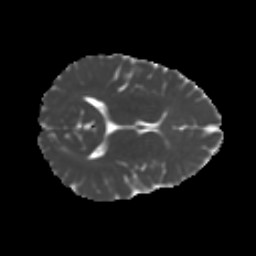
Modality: MD
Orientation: axial
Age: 26
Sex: female
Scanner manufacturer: ge
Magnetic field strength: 3 T
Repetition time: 7.8 s
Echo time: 0.0606 s